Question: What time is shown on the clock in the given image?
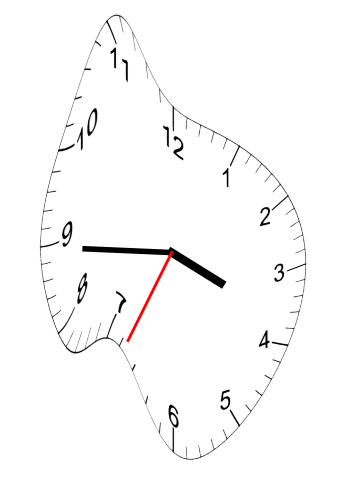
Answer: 03:44:34